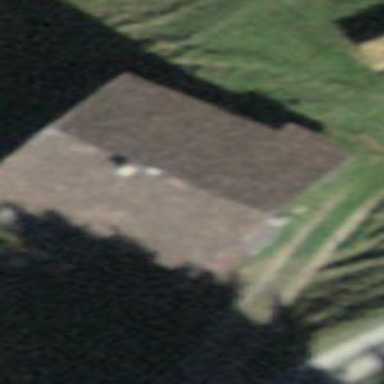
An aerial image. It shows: Cabin is depicted in the image.